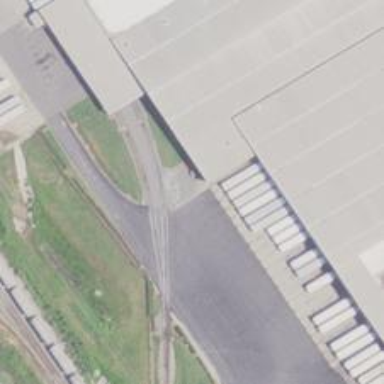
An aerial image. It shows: Railway spur service.